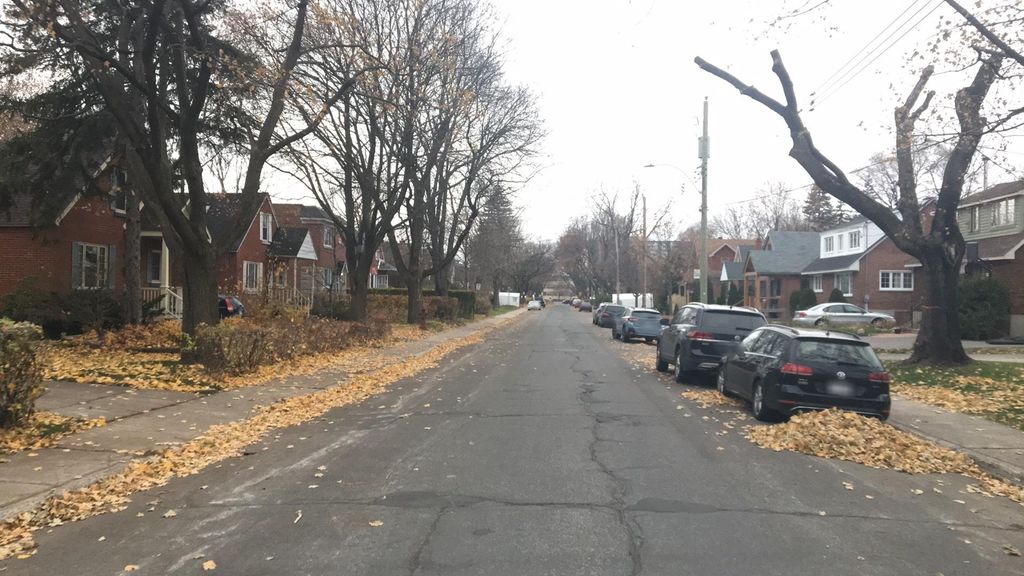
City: montreal